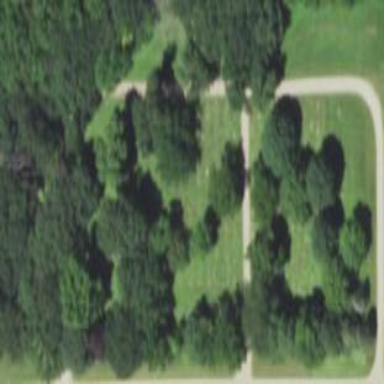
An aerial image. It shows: Cemetery.